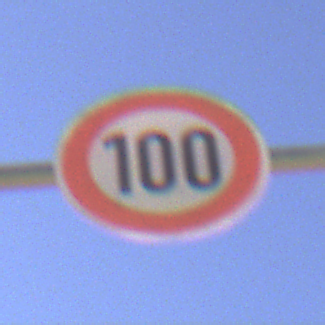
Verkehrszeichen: Geschwindigkeit100
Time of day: MorningAfternoon
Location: Outdoor (Nature)
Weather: Clear
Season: NotSpecified
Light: Natural